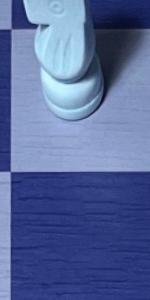
Label: Empty